Interaction volume radius: 5 \u00c5
Interaction volume height: 10 \u00c5
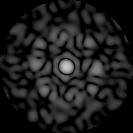
Disorder parameter: 0.7398